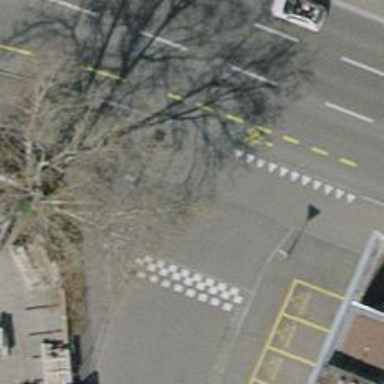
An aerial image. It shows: Asphalt sidewalk along the footway.